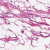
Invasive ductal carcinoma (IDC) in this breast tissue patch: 0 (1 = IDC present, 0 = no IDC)